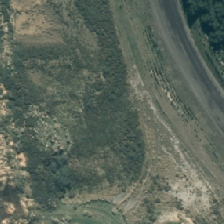
Land cover: low_producing_grassland